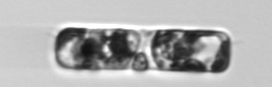
Label: Guinardia_delicatula_TAG_internal_parasite